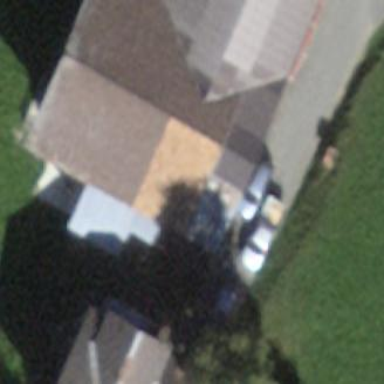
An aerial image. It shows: Barn.